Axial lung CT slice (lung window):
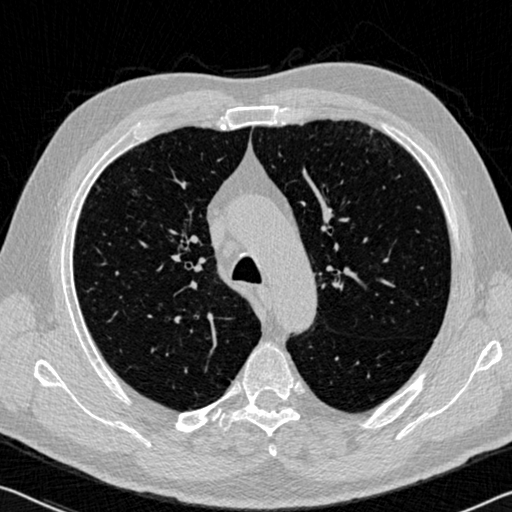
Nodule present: no